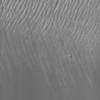
Label: not_dusty